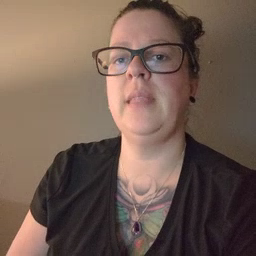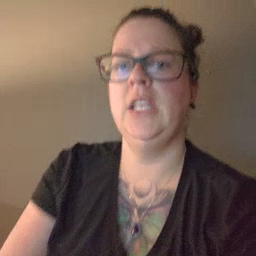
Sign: there